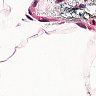
Metastatic tissue present: no